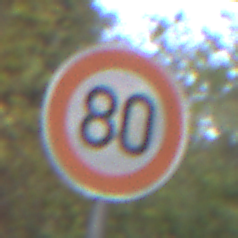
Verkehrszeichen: Geschwindigkeit80
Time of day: MorningAfternoon
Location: Outdoor (Urban)
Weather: PartlyCloudy
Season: NotSpecified
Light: Natural